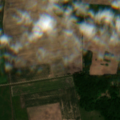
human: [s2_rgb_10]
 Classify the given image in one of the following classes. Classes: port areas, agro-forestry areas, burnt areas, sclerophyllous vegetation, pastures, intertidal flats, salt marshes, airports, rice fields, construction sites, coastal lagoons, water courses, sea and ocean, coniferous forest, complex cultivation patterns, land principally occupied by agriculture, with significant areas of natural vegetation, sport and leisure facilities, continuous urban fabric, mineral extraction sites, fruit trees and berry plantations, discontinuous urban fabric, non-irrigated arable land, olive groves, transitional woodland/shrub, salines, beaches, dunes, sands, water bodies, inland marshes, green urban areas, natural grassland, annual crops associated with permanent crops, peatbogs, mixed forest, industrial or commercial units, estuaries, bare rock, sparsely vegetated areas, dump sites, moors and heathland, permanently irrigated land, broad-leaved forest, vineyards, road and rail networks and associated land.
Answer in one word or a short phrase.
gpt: non-irrigated arable land, pastures, land principally occupied by agriculture, with significant areas of natural vegetation, broad-leaved forest